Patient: sex F, age 63
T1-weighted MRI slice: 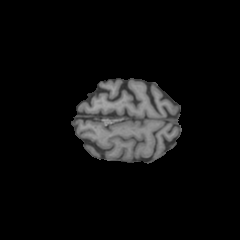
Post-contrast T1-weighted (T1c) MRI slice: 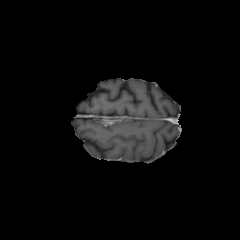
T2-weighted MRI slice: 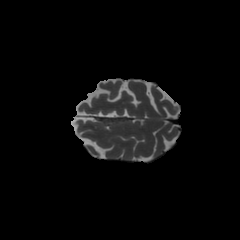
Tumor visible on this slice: no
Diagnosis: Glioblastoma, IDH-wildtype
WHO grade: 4